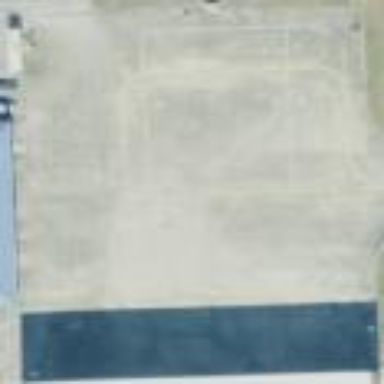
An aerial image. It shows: Apron at the airport.